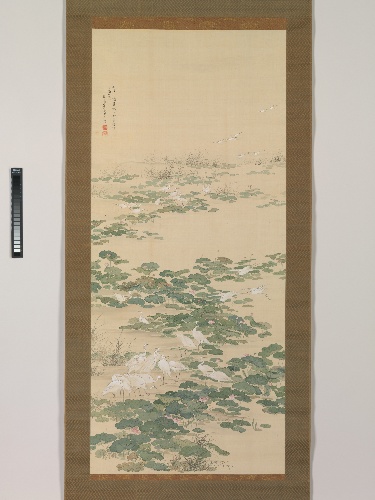
Title: 山本梅逸筆　蓮池白鷺図|Egrets in a Lotus Pond
Artist: Yamamoto Baiitsu
Artist bio: Japanese, 1783–1856
Date: 1852
Object type: Hanging scroll
Classification: Paintings
Medium: Hanging scroll; ink and color on silk
Culture: Japan
Period: Edo period (1615–1868)
Dimensions: Image: 50 × 21 13/16 in. (127 × 55.4 cm)
Overall with mounting: 84 × 27 9/16 in. (213.4 × 70 cm)
Overall with knobs: 84 × 30 in. (213.4 × 76.2 cm)
Department: Asian Art
Credit line: Fishbein-Bender Collection, Gift of T. Richard Fishbein and Estelle P. Bender, 2015
Accession year: 2015
Repository: Metropolitan Museum of Art, New York, NY
Tags: Birds|Ponds|Leaves